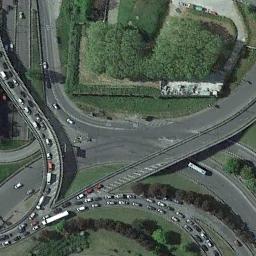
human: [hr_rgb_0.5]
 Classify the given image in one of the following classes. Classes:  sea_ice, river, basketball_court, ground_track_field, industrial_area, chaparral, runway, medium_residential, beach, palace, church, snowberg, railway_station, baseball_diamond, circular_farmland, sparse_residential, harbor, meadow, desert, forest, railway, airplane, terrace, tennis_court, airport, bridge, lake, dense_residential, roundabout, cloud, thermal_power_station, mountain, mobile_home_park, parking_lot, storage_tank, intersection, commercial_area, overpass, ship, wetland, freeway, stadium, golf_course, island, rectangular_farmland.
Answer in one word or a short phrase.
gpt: overpass